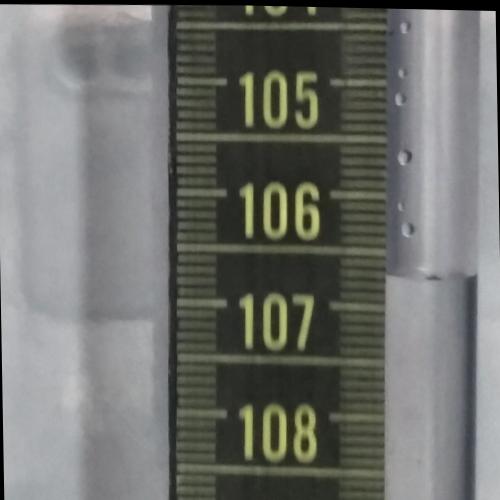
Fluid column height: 106.7 cm